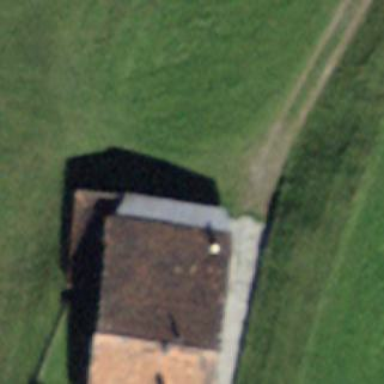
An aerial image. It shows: Farm building.